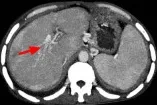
(c) Spongy changes in the portal vein area (indicated by the red arrow).
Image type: radiology (ct)